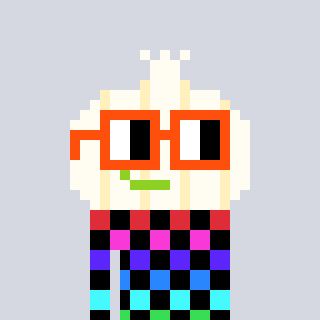
a pixel art character with square orange glasses, a garlic-shaped head and a darkbrown-colored body on a cool background